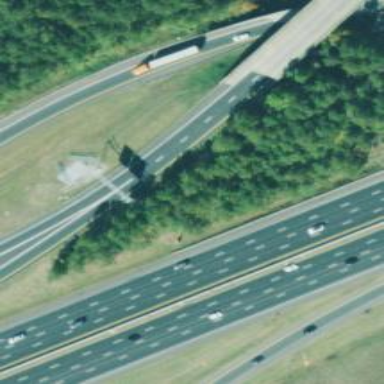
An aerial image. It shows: Motorway link.